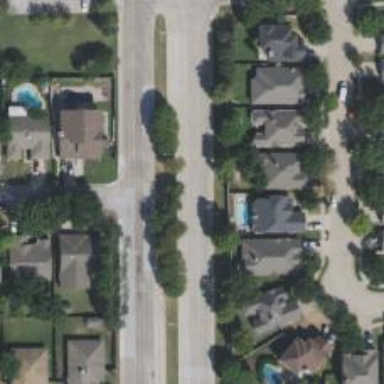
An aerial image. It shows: Secondary road.